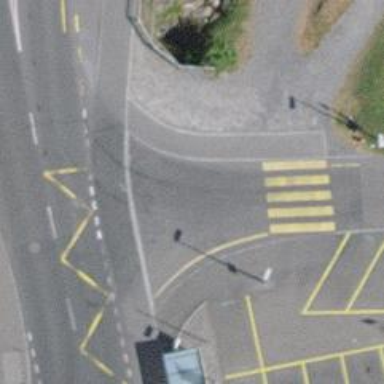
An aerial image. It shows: Sidewalk.